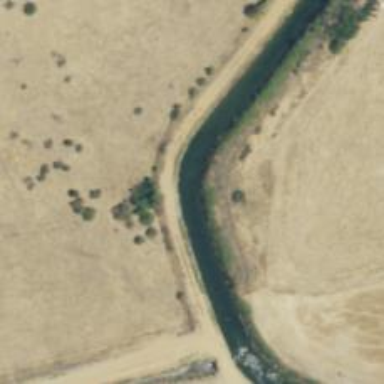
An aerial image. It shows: Canal.